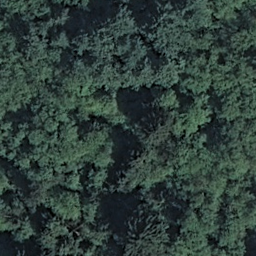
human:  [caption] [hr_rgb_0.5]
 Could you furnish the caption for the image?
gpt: This is a dense forest with lots of dark green trees .

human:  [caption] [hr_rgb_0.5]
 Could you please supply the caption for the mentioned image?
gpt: There are lots of dark green trees in the dense forest .

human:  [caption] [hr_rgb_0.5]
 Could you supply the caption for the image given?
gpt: There are lots of dark green plants in the dense forest .

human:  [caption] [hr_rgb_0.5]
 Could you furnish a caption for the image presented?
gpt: Lots of dark green trees constitute a dense forest .

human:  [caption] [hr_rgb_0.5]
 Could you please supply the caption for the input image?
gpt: Lots of dark green trees constitute a dense forest .